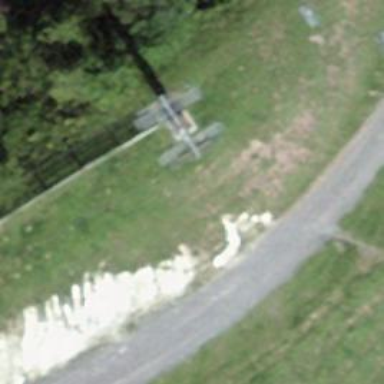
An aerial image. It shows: Chair lift.